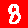
Digit: 8